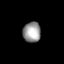
Tissue: lung
Cell type: Epithelial cells
Senescence score: 0.1941
Nuclear area (px): 350
Mean DAPI intensity: 155.026